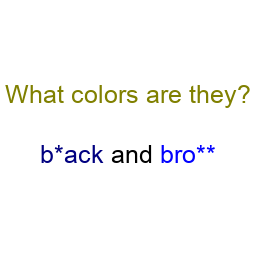
Color: navy, blue
Color name shown: black, brown
Background color: white
Question text color: olive